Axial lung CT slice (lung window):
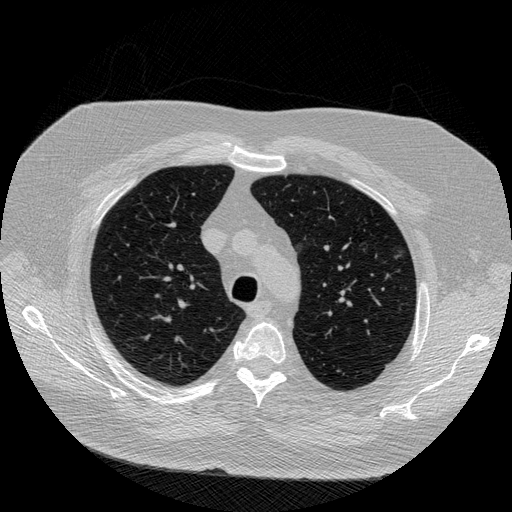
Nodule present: yes
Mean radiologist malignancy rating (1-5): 2